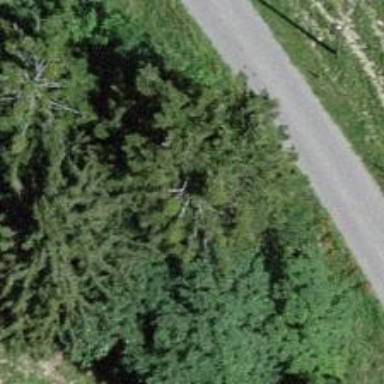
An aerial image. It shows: Row of mixed leaf trees.